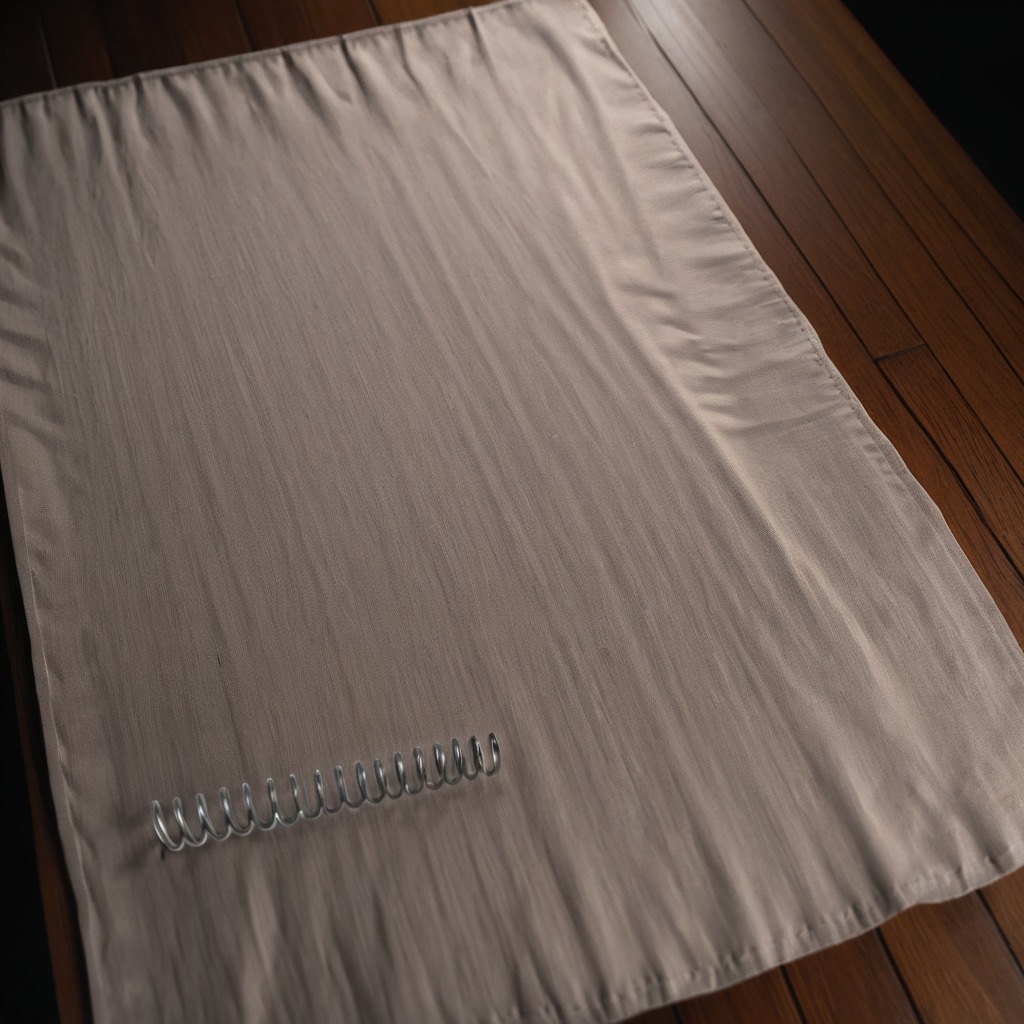
A coiled metal spring is lying on a clean wooden table covered with a plain fabric table cloth inside a workshop at night dim ambient light soft shadows worn but beneath the cloth.